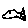
Label: fish